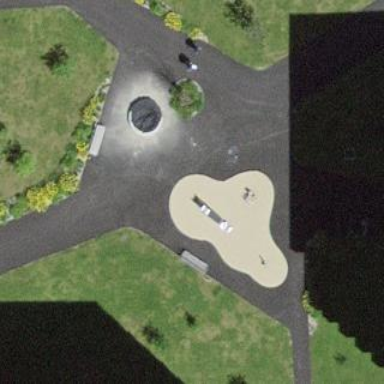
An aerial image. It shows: Playground area for leisure land.